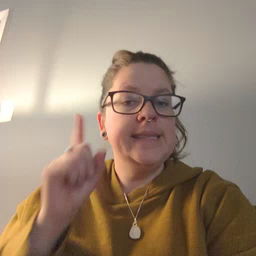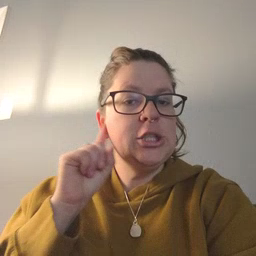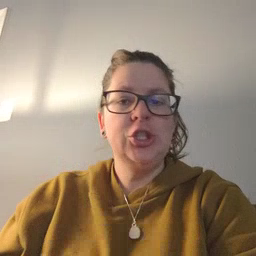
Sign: hear